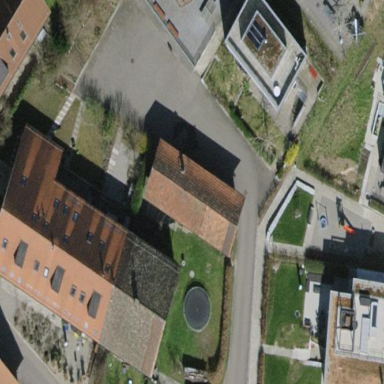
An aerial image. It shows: Building with tiled roof.